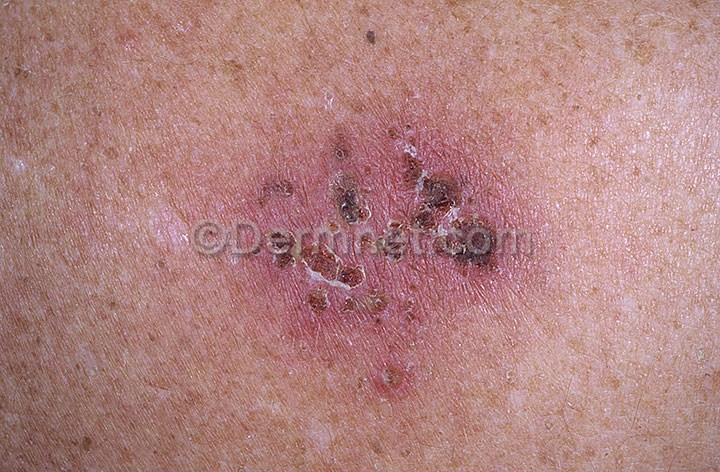
Disease: Warts Molluscum and other Viral Infections